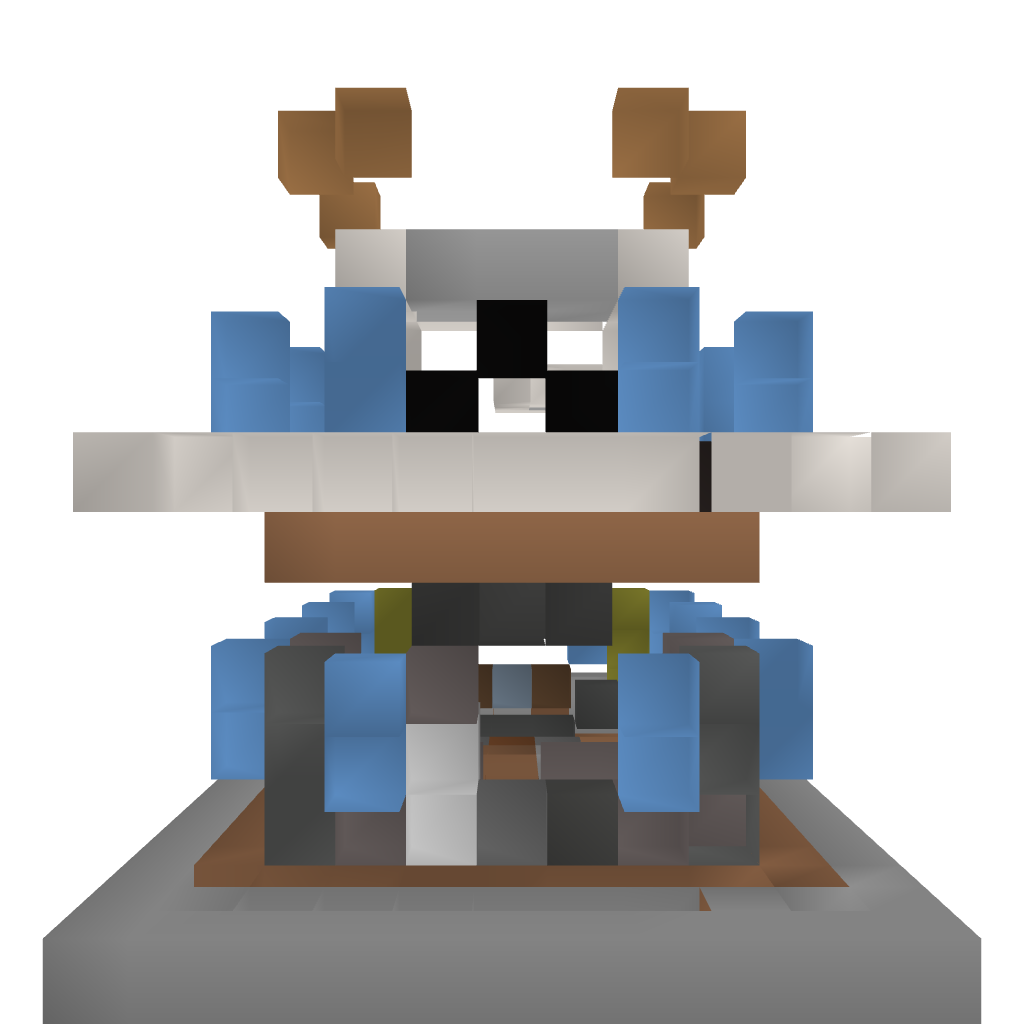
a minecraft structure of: Blue House